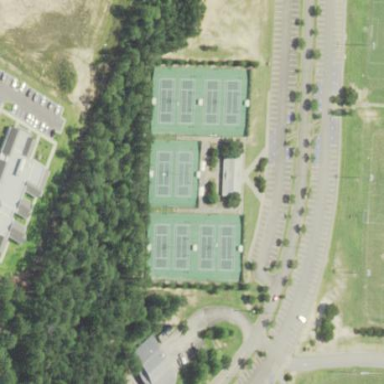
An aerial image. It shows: Sports centre with focus on tennis.